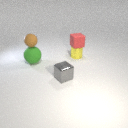
large green rubber sphere behind small gray metal cube